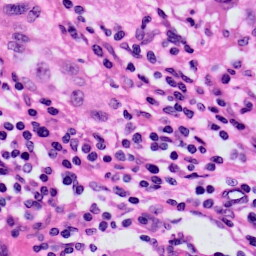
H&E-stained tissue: Skin